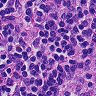
Metastatic tissue present: no